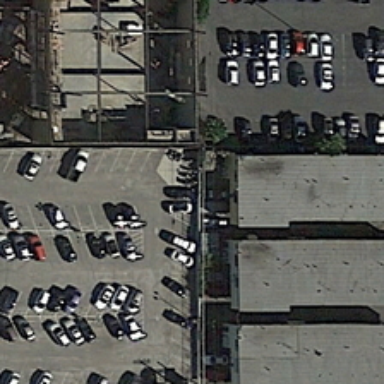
Some houses were built in the parking lot .